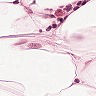
Metastatic tissue present: no